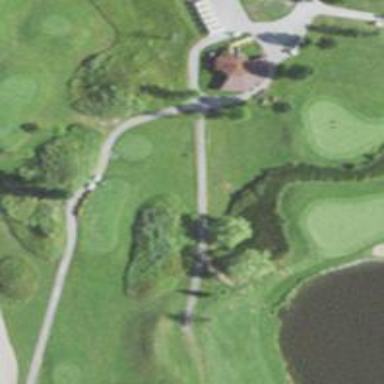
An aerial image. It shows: Path used for both walking and golf.